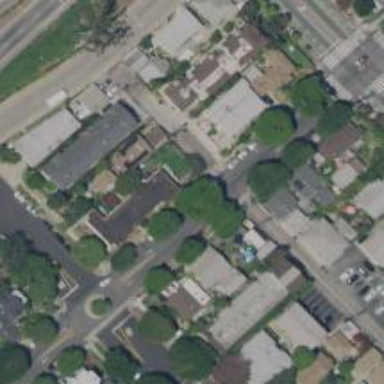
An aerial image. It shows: Residential alleyway.